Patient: sex M, age 52
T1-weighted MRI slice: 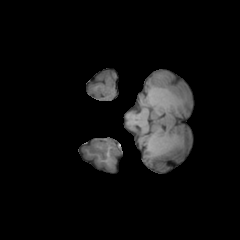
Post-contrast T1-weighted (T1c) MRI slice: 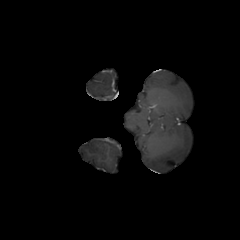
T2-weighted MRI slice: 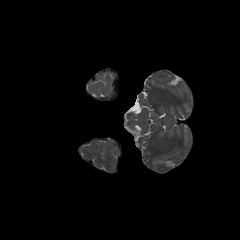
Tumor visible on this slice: no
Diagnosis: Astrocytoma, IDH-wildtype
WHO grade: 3